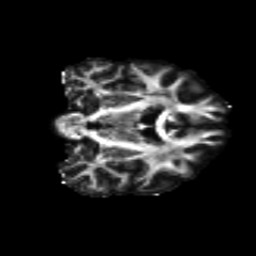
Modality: FA
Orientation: coronal
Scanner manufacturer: siemens
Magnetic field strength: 3 T
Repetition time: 4.16 s
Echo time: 0.0806 s